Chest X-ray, PA view. Patient: 49 years old, sex M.
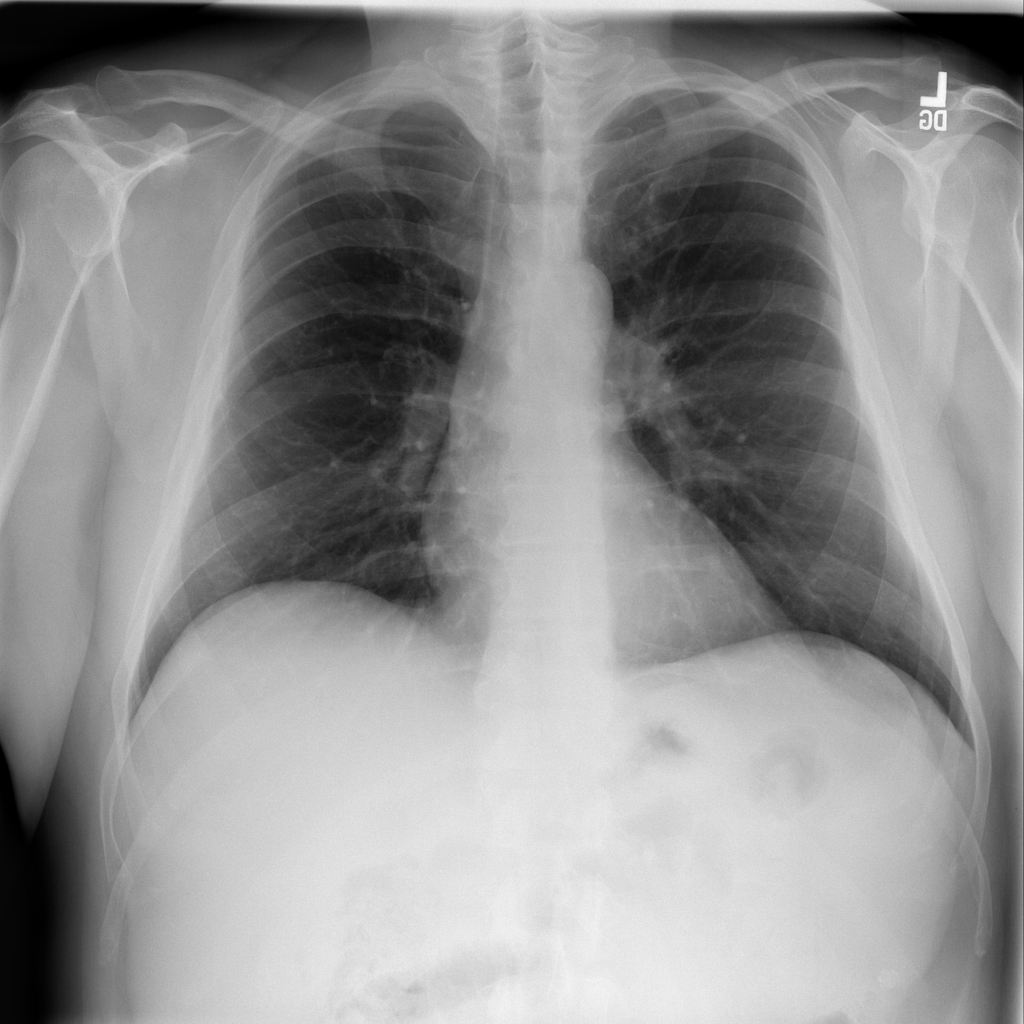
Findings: No Finding